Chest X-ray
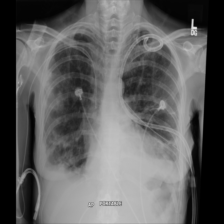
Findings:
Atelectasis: negative
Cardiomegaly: negative
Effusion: negative
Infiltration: negative
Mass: negative
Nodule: negative
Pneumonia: negative
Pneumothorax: positive
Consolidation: negative
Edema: negative
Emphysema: negative
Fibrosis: negative
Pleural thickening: negative
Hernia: negative